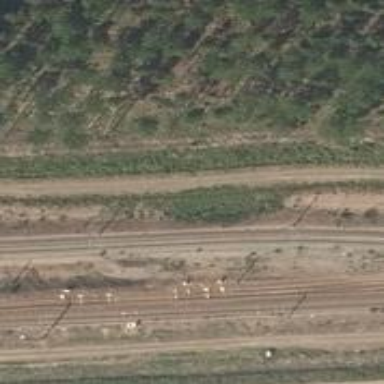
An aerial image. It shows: Railway yard with electrified contact lines.